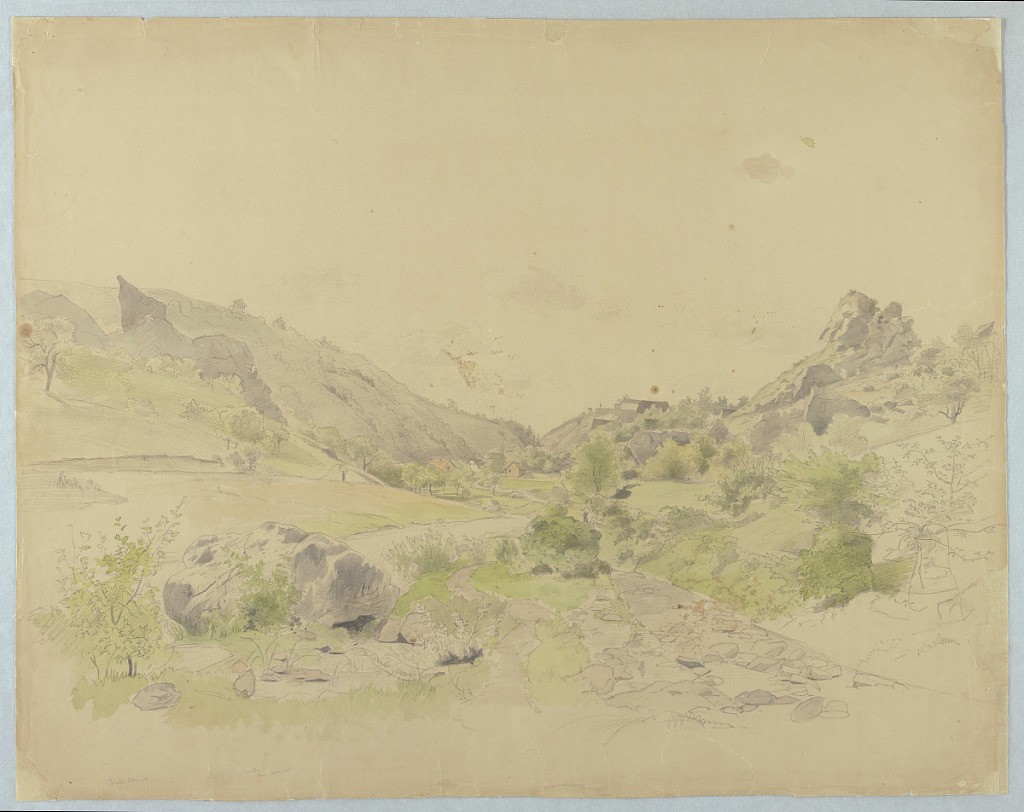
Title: Study of landscape
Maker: William Stanley Haseltine, American, 1835–1900
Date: ca. 1855
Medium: Brush and watercolor, graphite on paper
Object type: Drawing
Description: Sketch of a valley with a stream and hills in the background.